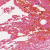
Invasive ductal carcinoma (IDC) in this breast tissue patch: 0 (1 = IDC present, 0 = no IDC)